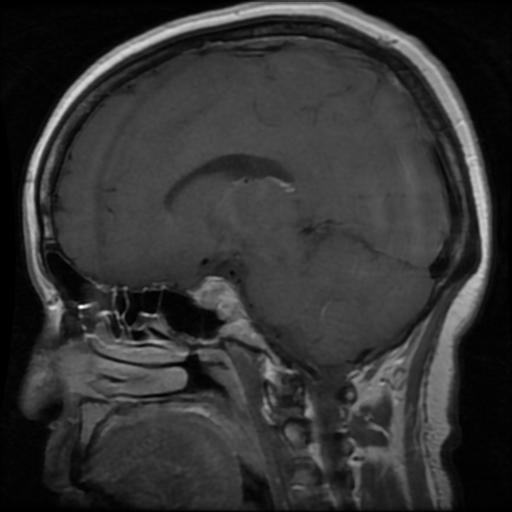
Label: pituitary